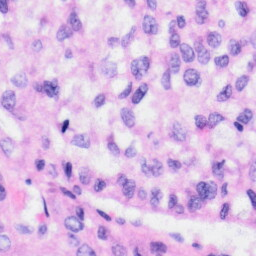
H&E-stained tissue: Liver